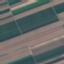
Land use / land cover class: AnnualCrop